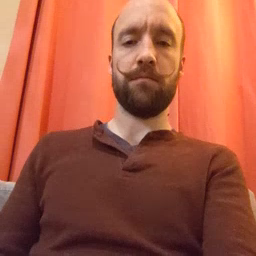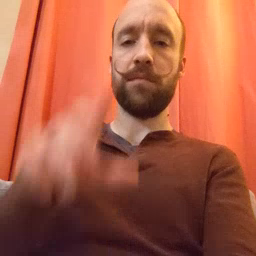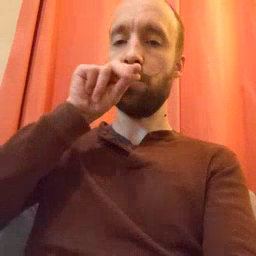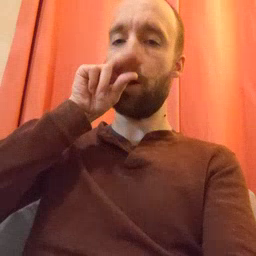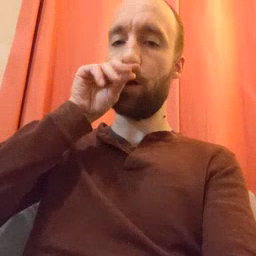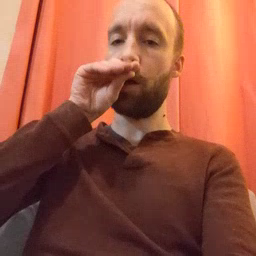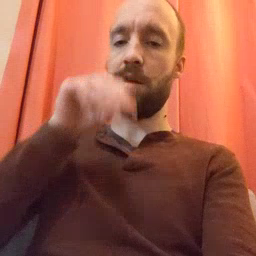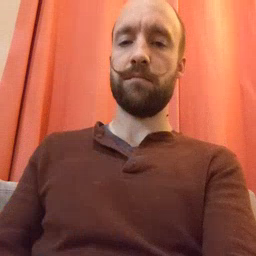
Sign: goose